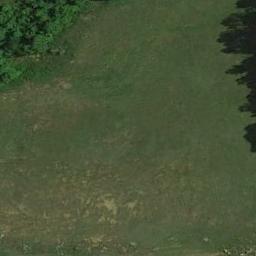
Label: meadow